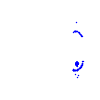
Particle: electron